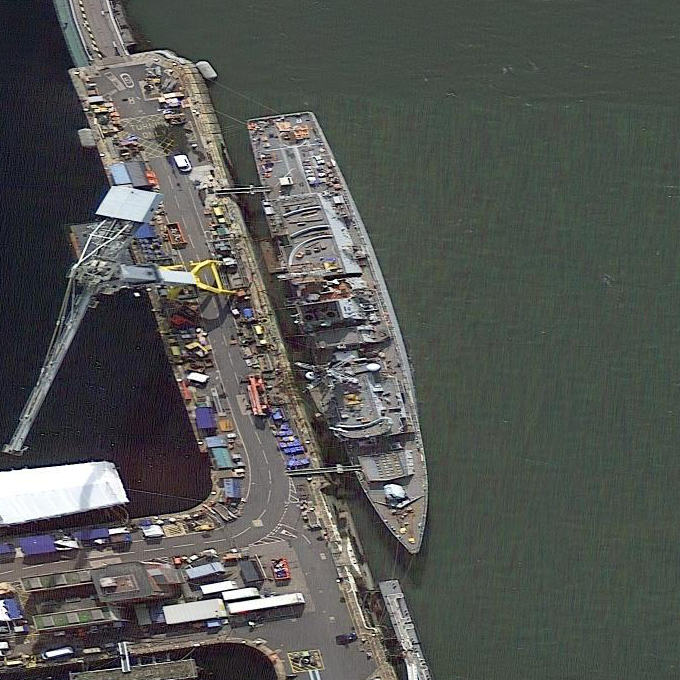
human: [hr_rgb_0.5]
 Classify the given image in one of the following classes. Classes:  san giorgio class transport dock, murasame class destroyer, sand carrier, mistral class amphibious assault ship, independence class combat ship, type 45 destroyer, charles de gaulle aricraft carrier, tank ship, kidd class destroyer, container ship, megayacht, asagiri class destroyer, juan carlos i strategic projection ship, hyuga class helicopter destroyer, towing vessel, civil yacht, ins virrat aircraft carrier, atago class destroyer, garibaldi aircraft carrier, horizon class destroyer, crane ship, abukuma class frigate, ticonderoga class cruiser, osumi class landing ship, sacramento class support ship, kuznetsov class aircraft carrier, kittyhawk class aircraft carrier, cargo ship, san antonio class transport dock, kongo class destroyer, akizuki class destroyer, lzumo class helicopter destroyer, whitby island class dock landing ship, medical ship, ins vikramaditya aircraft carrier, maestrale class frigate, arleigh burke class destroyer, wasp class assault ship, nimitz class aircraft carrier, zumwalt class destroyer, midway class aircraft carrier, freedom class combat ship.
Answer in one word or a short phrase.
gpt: Type 45 destroyer